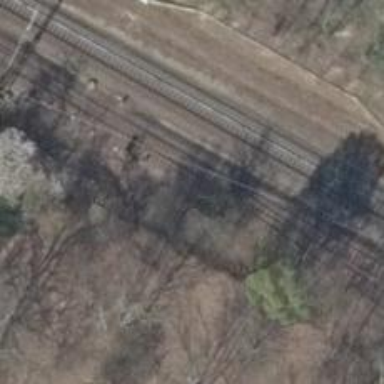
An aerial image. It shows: Railway yard in service.